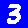
Digit: 3